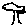
Label: tree